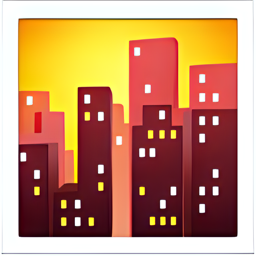
Name: cityscape at dusk
Emoji: 🌆
Group: Travel & Places
Sub-group: place-other